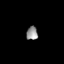
Tissue: lung
Cell type: Fibroblasts
Senescence score: 0.5821
Nuclear area (px): 150
Mean DAPI intensity: 147.24